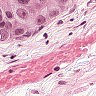
Metastatic tissue present: yes